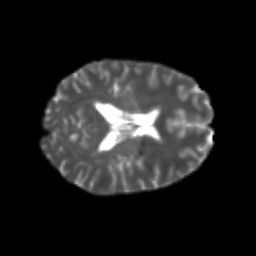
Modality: T2w
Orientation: axial
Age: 24
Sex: female
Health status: healthy
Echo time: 0.074 s